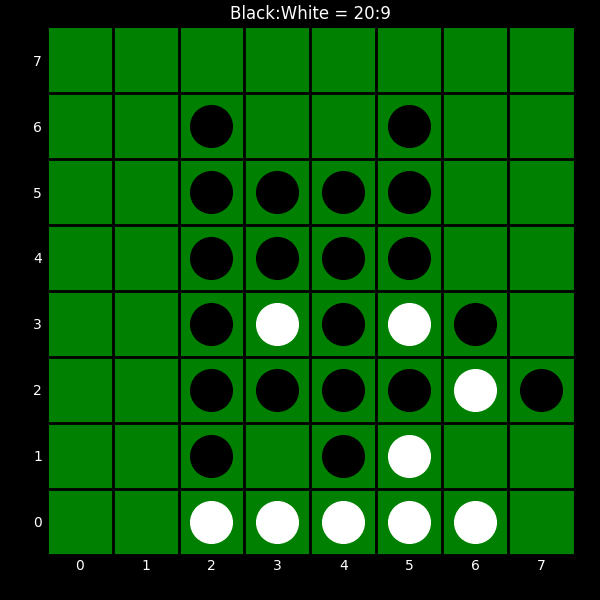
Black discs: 20
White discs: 9